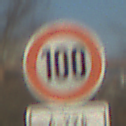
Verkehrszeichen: Geschwindigkeit100
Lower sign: ZeitangabenMitBeschraenkungAufWochentage4
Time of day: MorningAfternoon
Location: Outdoor (Nature)
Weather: Clear
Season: NotSpecified
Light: Natural